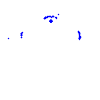
Particle: proton